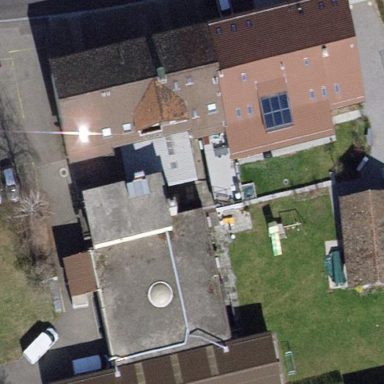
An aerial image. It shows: Building with tiled roof.